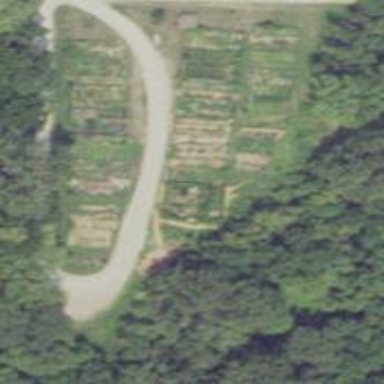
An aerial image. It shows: Community garden filled with leisure land.